Question: I have to copy data from excel sheets to the sql server tables.
I want to track my job progress as in I would like to have output message saying 'data is been loaded in tableX' after each table's completion.
I tried to use tLogRow but it outputs each row being copied.
Which component should I use and how do I do it?
I want my messages to be printed while running from command line as well.

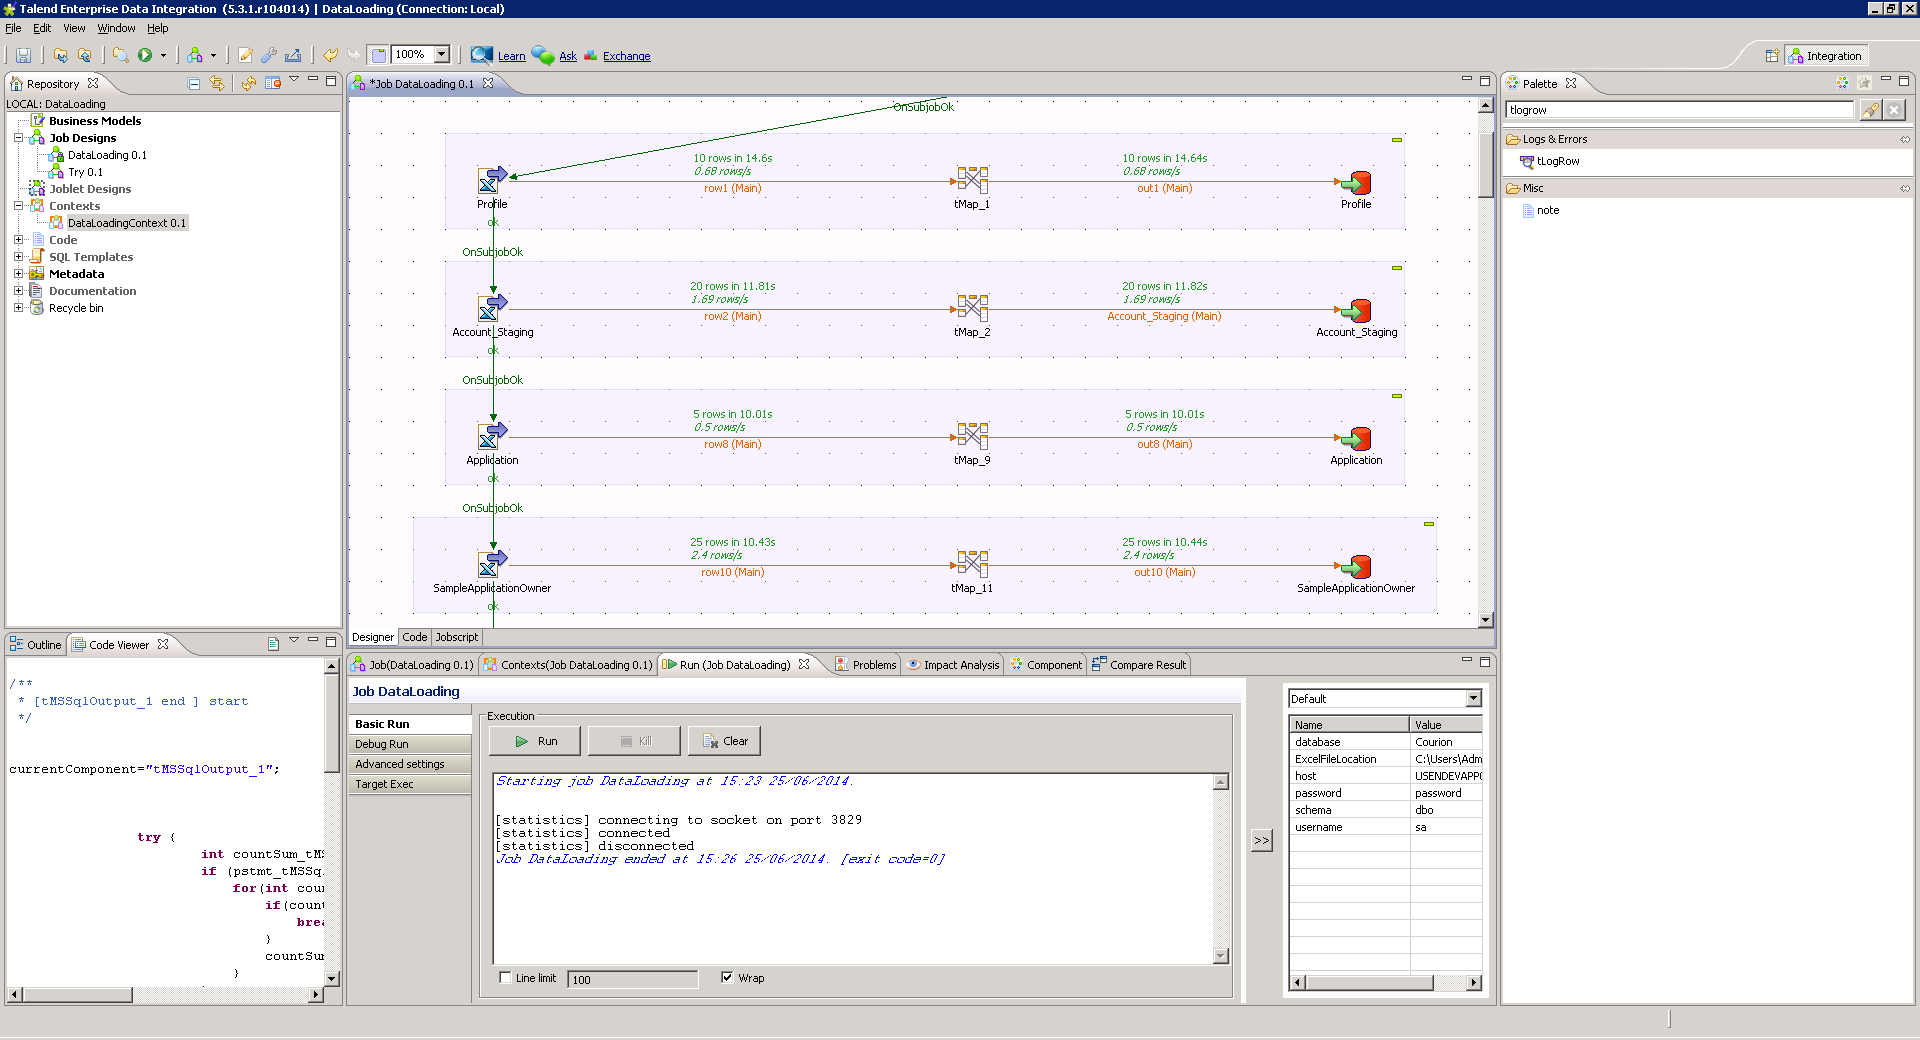
Answer: You can do this by logging to the console in a tJava component for each of your tMSSqlOutput components and link them with an onComponentOk link.
To print to the console you can use 'System.out.println("data is been loaded in tableX");'.
You'll then see the output of this in your run tab and also in any logs produced when the job is ran just as you would with a tLogRow component.
A slightly more lengthy approach but without writing this small snippet of Java code would be to link a tFixedFlowInput with an onComponentOk to your database output component. In this you could specify a single row of data with a single column "message" (or whatever you want to call it) and then put your message in the tFixedFlowInput component. From here just link it to a tLogRow as normal.